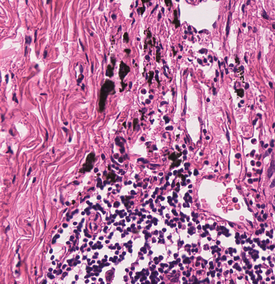
Tumor epithelial tissue: no
Tumor-associated stroma tissue: yes
Normal tissue: no